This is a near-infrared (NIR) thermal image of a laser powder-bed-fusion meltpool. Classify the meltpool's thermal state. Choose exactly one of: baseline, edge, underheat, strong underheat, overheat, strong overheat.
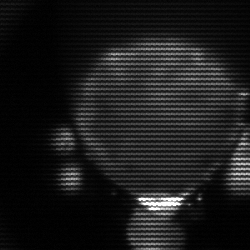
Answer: edge